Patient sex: M
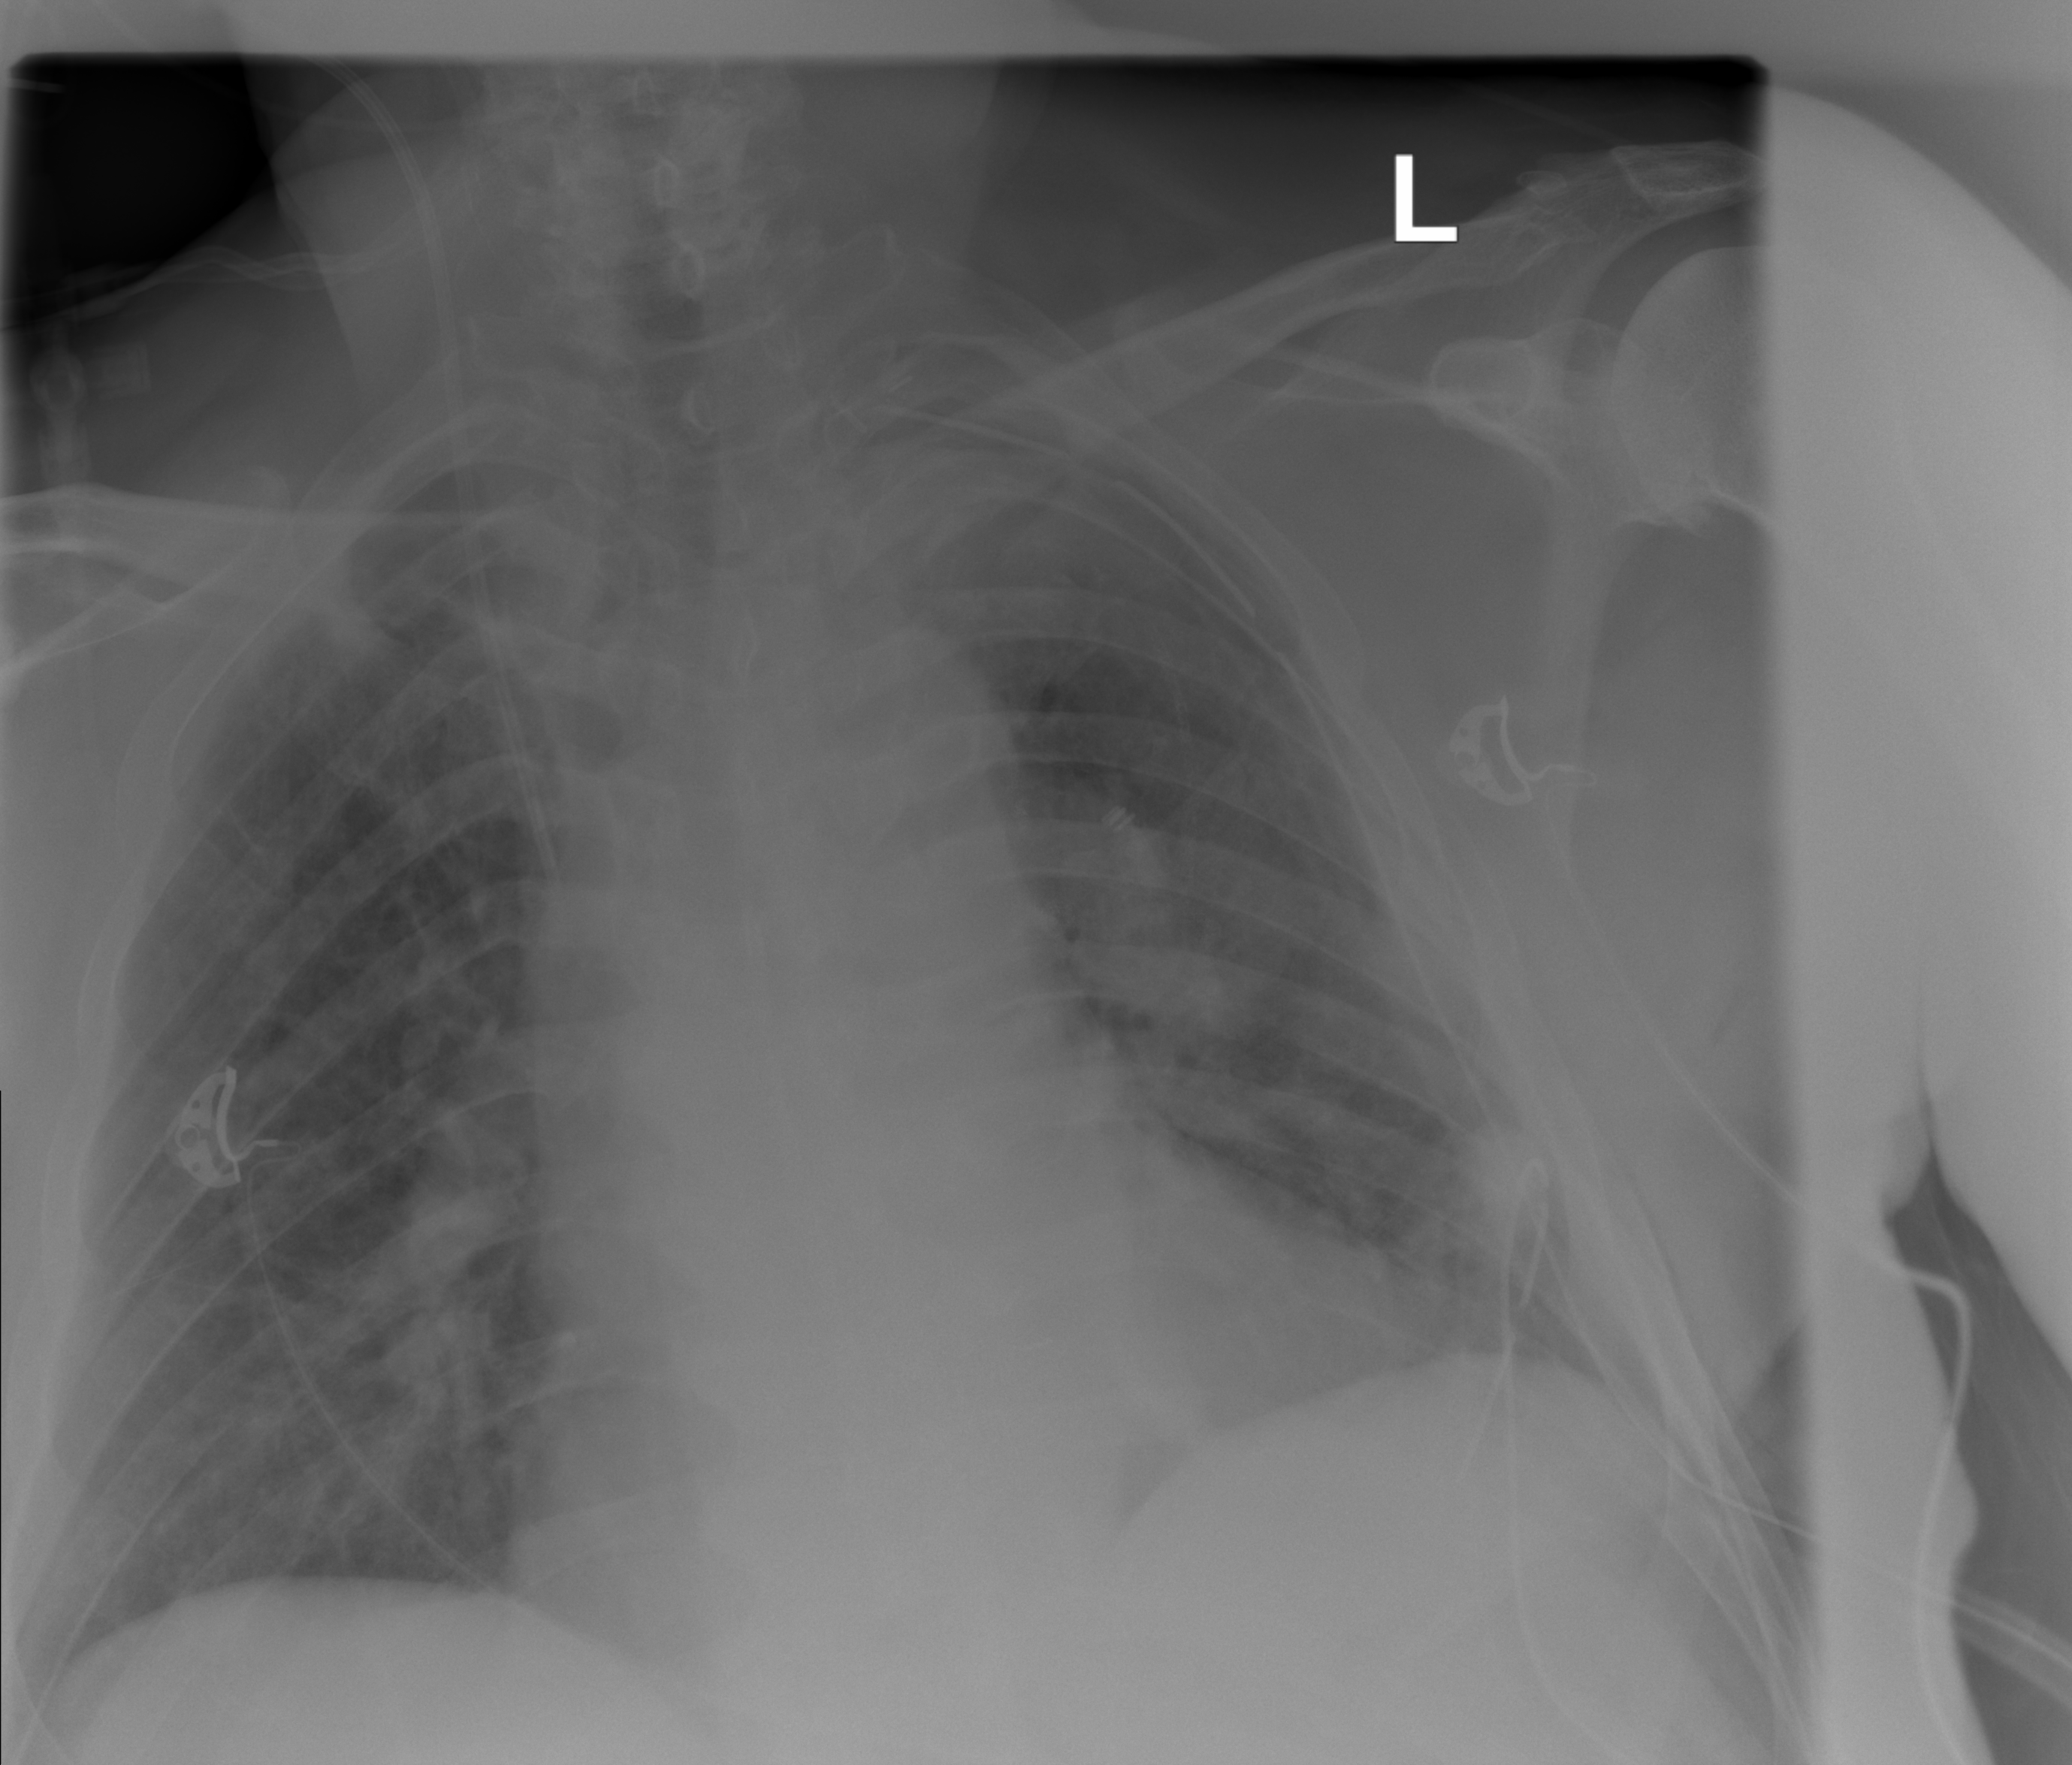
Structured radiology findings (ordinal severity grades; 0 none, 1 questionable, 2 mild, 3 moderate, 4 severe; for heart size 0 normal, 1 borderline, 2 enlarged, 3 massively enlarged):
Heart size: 2
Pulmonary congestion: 2
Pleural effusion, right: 0
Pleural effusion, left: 0
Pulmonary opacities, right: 0
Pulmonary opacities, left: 0
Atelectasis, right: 2
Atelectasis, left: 2